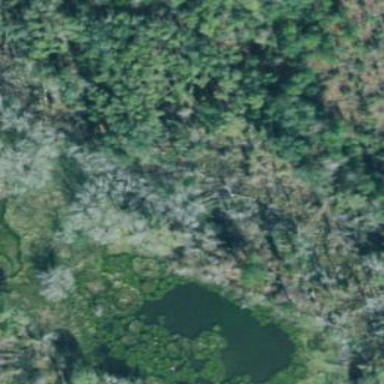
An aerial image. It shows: Serene pond surrounded by nature.